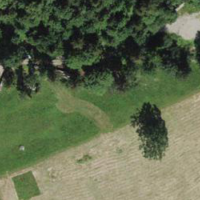
EUNIS habitat code: 44
Species observed at this site:
Euplagia quadripunctaria